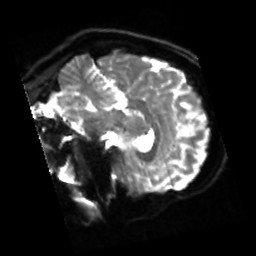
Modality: sbref
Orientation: sagittal
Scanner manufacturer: siemens
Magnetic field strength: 3 T
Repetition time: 4 s
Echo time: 0.0594 s